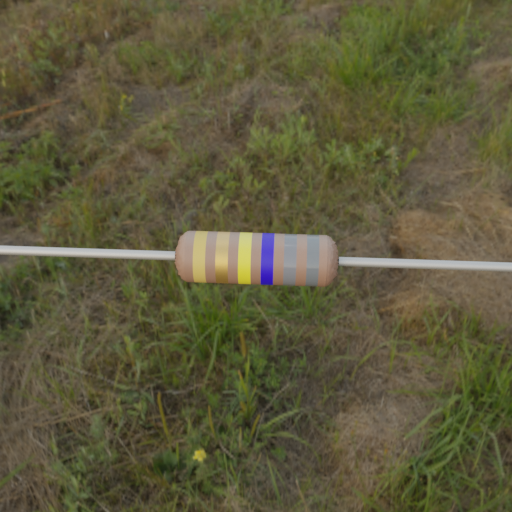
Resistor colour bands (in order): gold, gold, yellow, blue, gray, gray